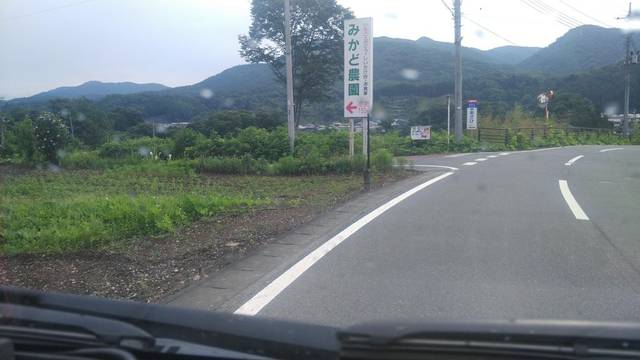
Region: Japan
Coordinates: 35.994, 139.101